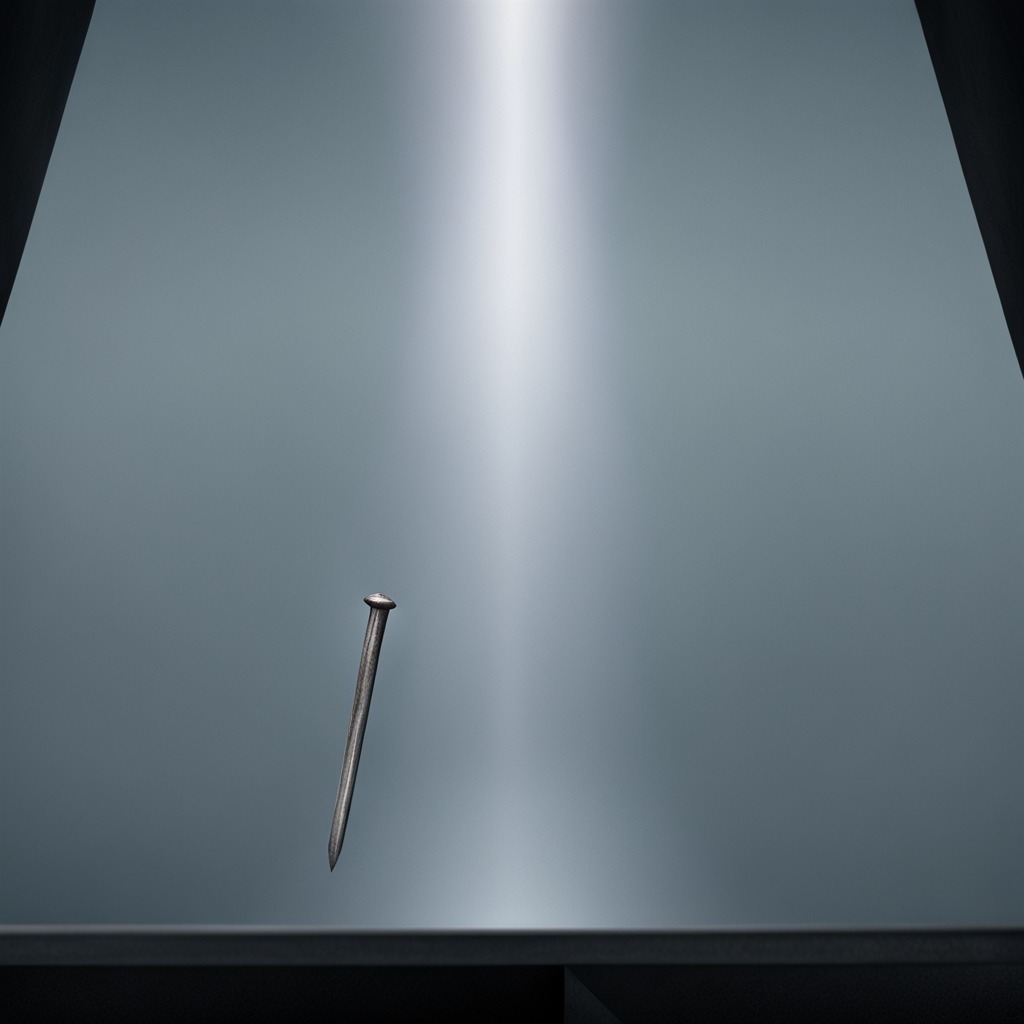
A nail is lying on the clean empty table in a railway signal maintenance room.